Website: bh-photo
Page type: account-dashboard
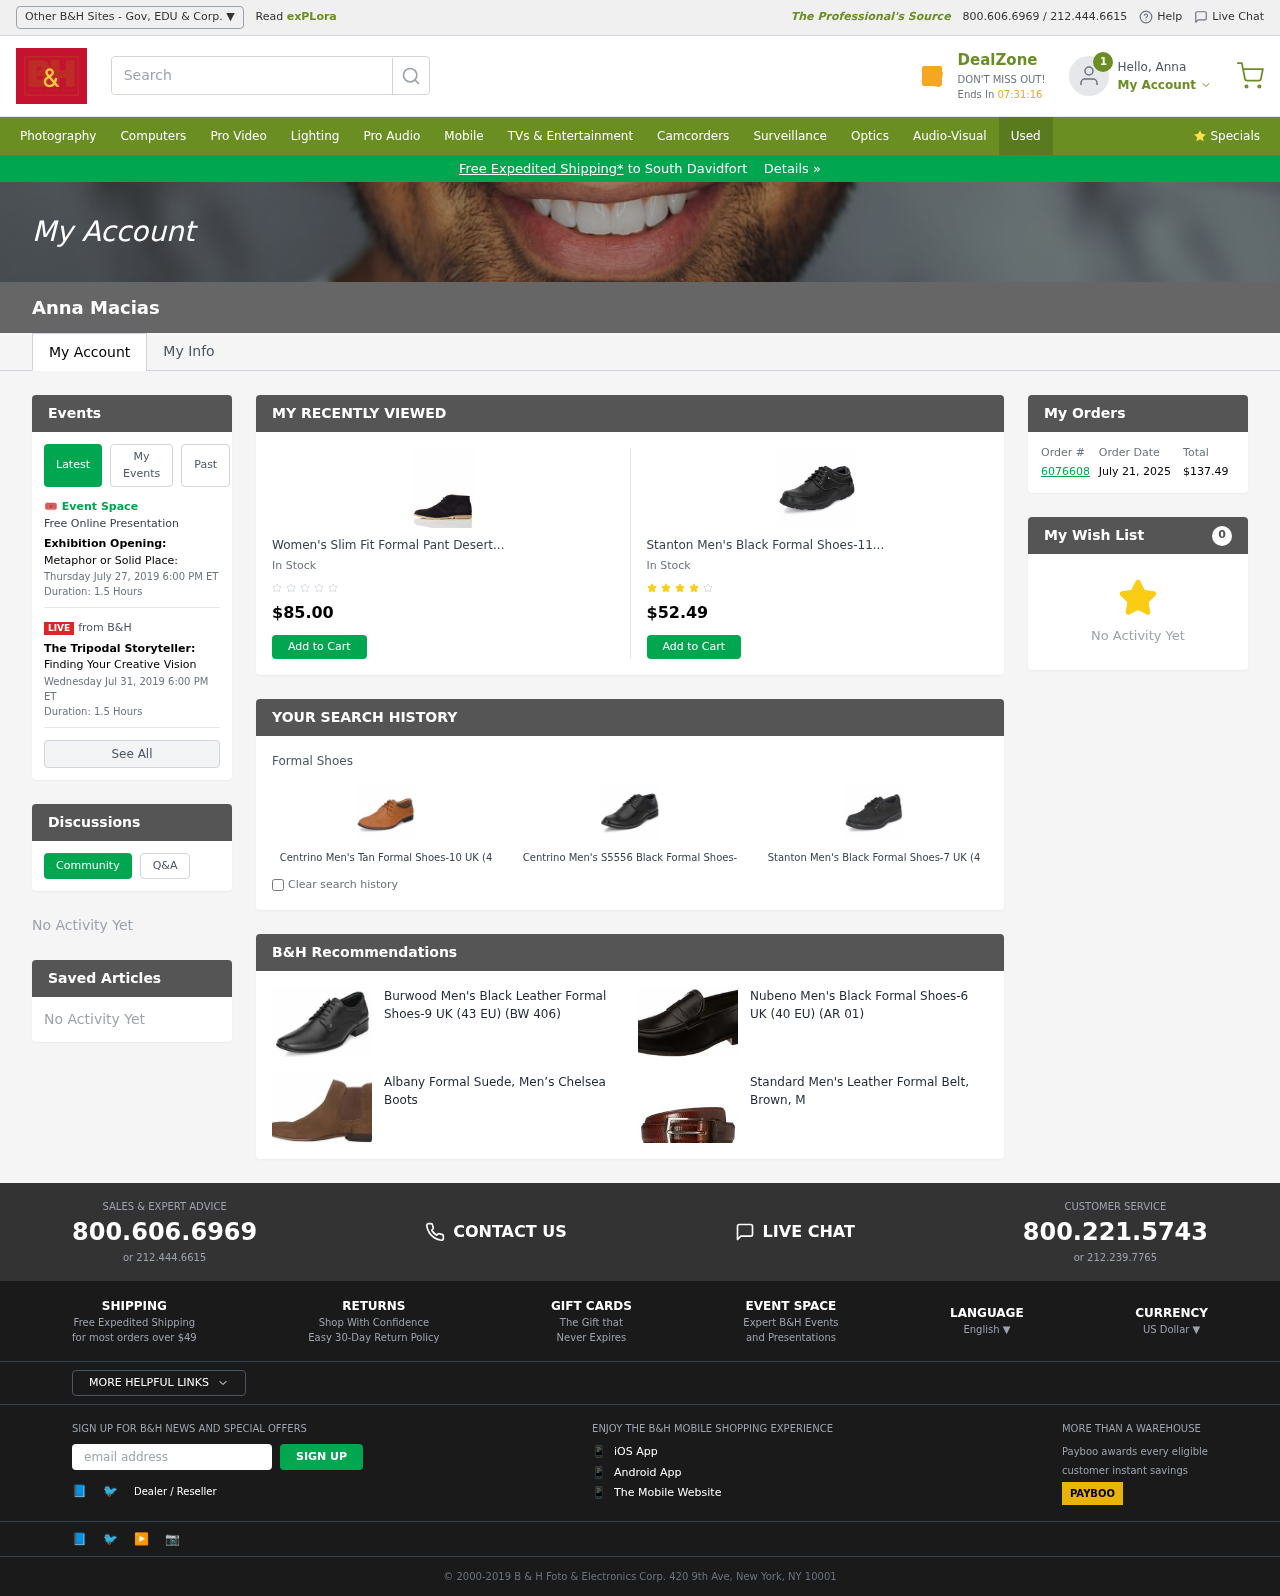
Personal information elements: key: PII_CITY
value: South Davidfort
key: PII_EMAIL
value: anna_macias@yahoo.com
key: PII_FIRSTNAME
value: Anna
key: PII_FULLNAME
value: Anna Macias
Product elements: key: PRODUCT1_NAME
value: Women's Slim Fit Formal Pant Desert Boots, Black Black, 8
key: PRODUCT1_PRICE
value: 85
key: PRODUCT2_NAME
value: Stanton Men's Black Formal Shoes-11 UK (45 EU) (12 US) (FK/DD-17/BLK)
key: PRODUCT2_PRICE
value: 52.49
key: PRODUCT3_ITEM_CATEGORY
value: Formal Shoes
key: PRODUCT3_NAME
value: Centrino Men's Tan Formal Shoes-10 UK (44 EU) (11 US) (7956-03)
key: PRODUCT4_NAME
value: Centrino Men's S5556 Black Formal Shoes-7 UK (41 EU) (8 US) (S5556-01)
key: PRODUCT5_NAME
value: Stanton Men's Black Formal Shoes-7 UK (41 EU) (8 US) (FK/DD-15/BLK)
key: PRODUCT6_NAME
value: Burwood Men's Black Leather Formal Shoes-9 UK (43 EU) (BW 406)
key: PRODUCT7_NAME
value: Nubeno Men's Black Formal Shoes-6 UK (40 EU) (AR 01)
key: PRODUCT8_NAME
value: Albany Formal Suede, Men’s Chelsea Boots
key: PRODUCT9_NAME
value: Standard Men's Leather Formal Belt, Brown, M
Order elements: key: ORDER_ID
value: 6076608
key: ORDER_DATE
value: July 21, 2025
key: ORDER_TOTAL
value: $137.49
Other elements: key: WISHLIST_COUNT
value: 0